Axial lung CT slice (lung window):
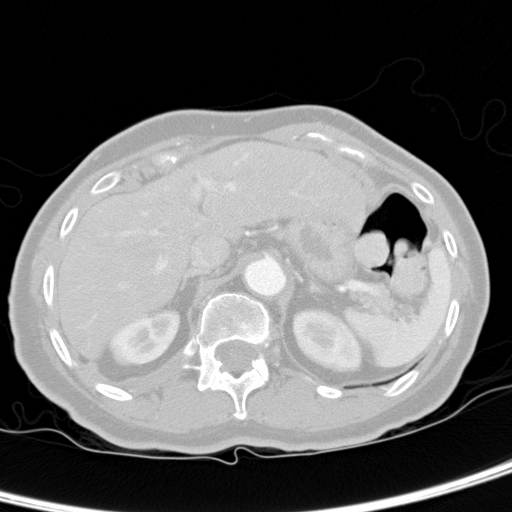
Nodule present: no